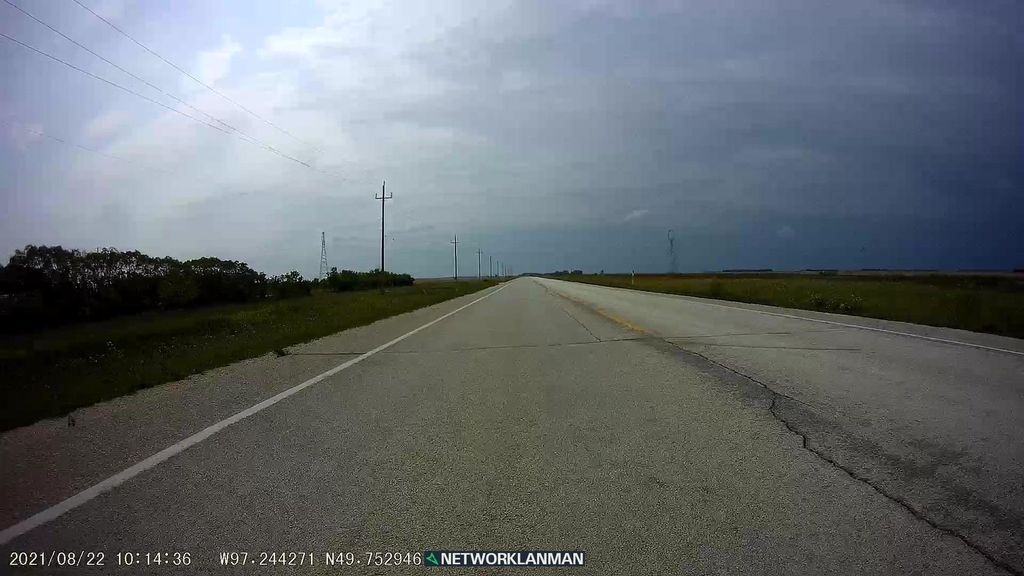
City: winnipeg